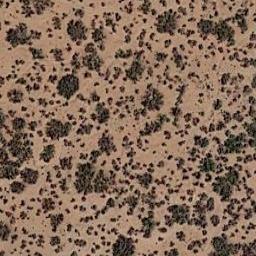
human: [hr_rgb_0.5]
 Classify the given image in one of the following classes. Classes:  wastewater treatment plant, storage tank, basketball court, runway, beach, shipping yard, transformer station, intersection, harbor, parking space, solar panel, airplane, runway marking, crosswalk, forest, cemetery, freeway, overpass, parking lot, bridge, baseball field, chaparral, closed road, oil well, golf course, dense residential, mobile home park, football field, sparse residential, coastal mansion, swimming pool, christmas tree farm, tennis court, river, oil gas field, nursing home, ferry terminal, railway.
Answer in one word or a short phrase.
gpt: chaparral